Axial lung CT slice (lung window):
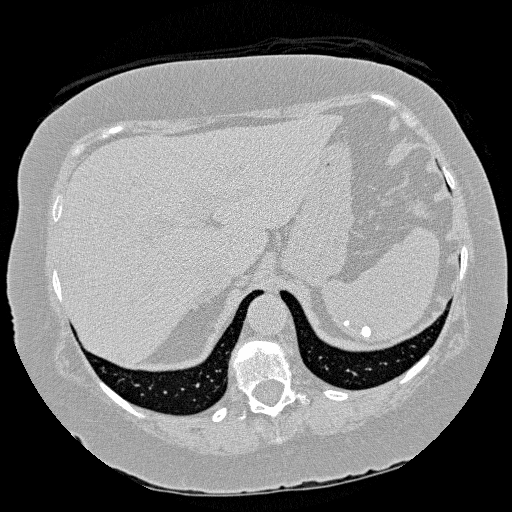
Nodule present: no